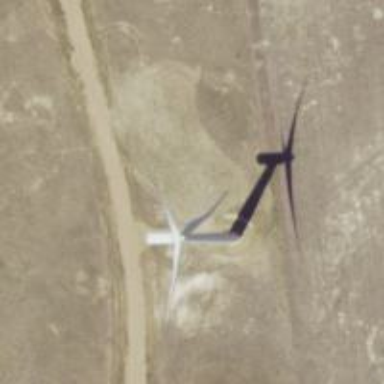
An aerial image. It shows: Wind generator using horizontal axis wind turbines.